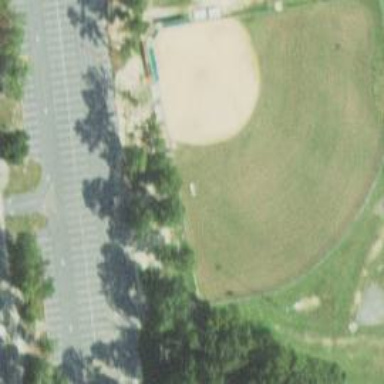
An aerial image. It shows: Baseball pitch for leisure land.